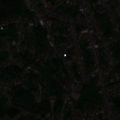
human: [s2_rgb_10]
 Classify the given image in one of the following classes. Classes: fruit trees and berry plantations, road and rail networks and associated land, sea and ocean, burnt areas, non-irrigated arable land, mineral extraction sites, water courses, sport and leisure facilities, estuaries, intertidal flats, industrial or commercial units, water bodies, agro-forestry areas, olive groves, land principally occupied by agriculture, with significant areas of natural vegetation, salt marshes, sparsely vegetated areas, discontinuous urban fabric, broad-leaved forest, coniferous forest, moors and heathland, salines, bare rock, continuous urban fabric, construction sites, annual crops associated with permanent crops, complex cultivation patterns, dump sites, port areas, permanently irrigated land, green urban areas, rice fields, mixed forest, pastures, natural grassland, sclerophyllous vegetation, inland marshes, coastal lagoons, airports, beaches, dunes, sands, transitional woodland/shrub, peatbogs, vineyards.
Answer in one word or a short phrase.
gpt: discontinuous urban fabric, complex cultivation patterns, land principally occupied by agriculture, with significant areas of natural vegetation